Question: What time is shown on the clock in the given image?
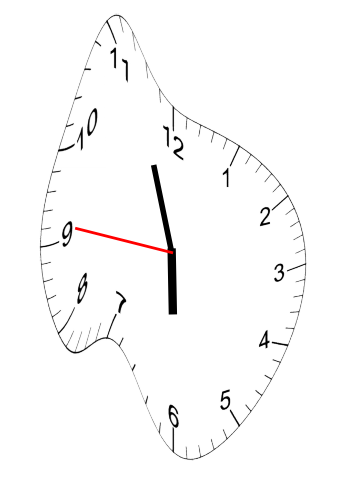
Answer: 05:56:46